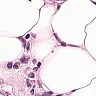
Metastatic tissue present: yes